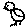
Label: bird